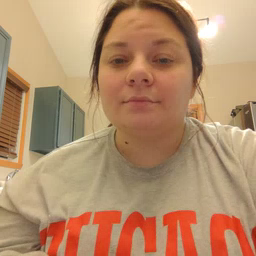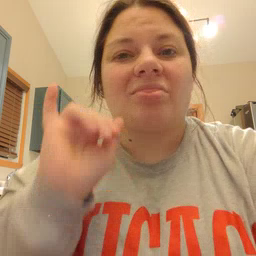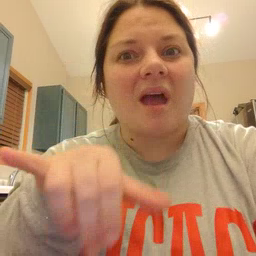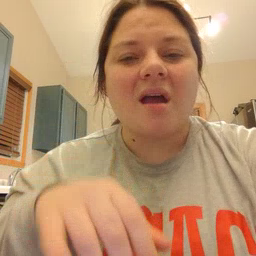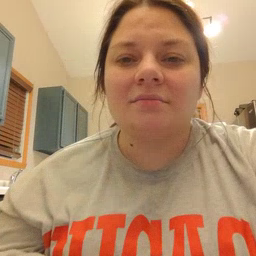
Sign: that